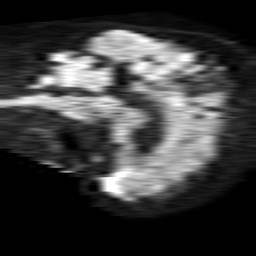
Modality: TRACE
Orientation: sagittal
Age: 76
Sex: female
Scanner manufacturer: philips
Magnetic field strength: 1.5 T
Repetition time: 4.6 s
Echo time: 0.08517 s